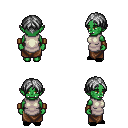
a pixel art fantasy rpg character, female body template, orc, green skin, white tunic, robe skirt, gray parted hairstyle, leather bracers, black slippers, four views (front, back, left, right), 2x2 character sprite sheet, small pixel art, hard edges, no anti-aliasing